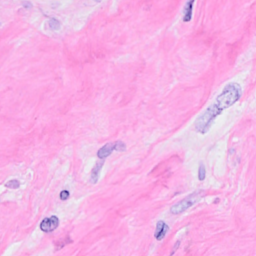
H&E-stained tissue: Breast